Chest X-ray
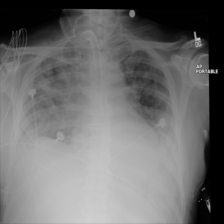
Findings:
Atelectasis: negative
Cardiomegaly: negative
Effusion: negative
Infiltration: positive
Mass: negative
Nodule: negative
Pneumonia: negative
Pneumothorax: negative
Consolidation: negative
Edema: negative
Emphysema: negative
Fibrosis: negative
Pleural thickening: negative
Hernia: negative